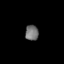
Tissue: skin
Cell type: Epithelial cells
Senescence score: 0.2107
Nuclear area (px): 199
Mean DAPI intensity: 114.322